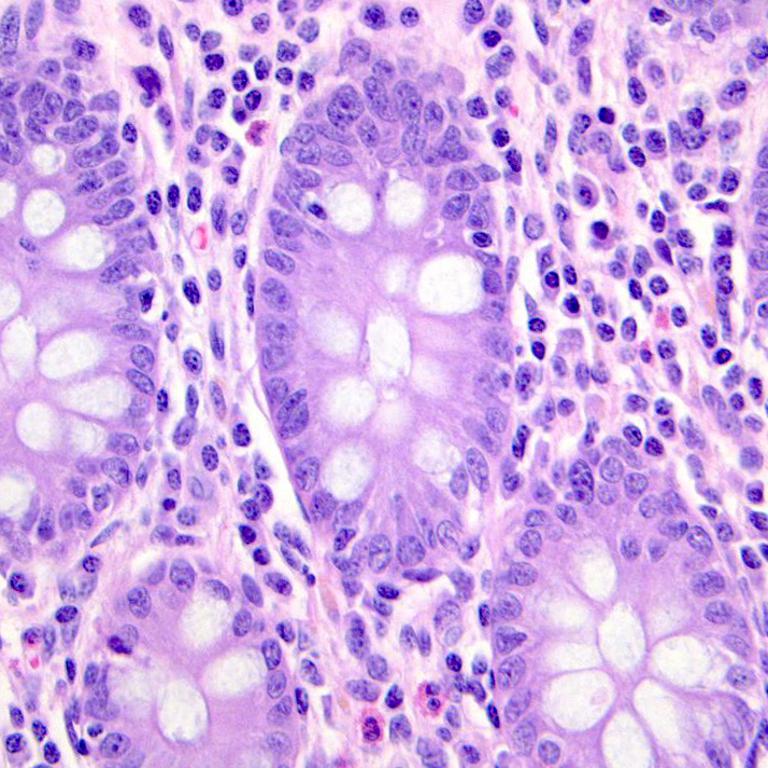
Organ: colon
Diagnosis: benign